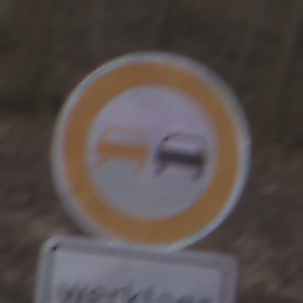
Verkehrszeichen: Ueberholverbot
Zusatzzeichen unten: ZeitangabenMitBeschraenkungAufWochentage1
Umgebung: Outdoor, Nature
Tageszeit: MorningAfternoon
Wetter: Overcast
Licht: Natural
Jahreszeit: Autumn
Kontrast: LowContrast